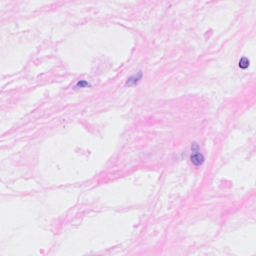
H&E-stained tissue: Breast